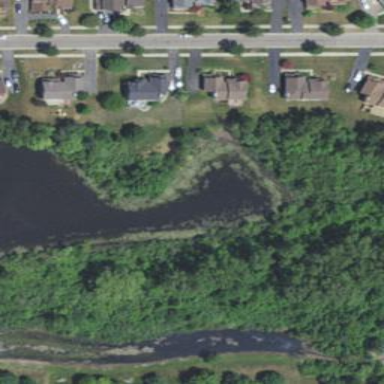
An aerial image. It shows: Picturesque pond located within basin area.